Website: bh-photo
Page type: address-validator
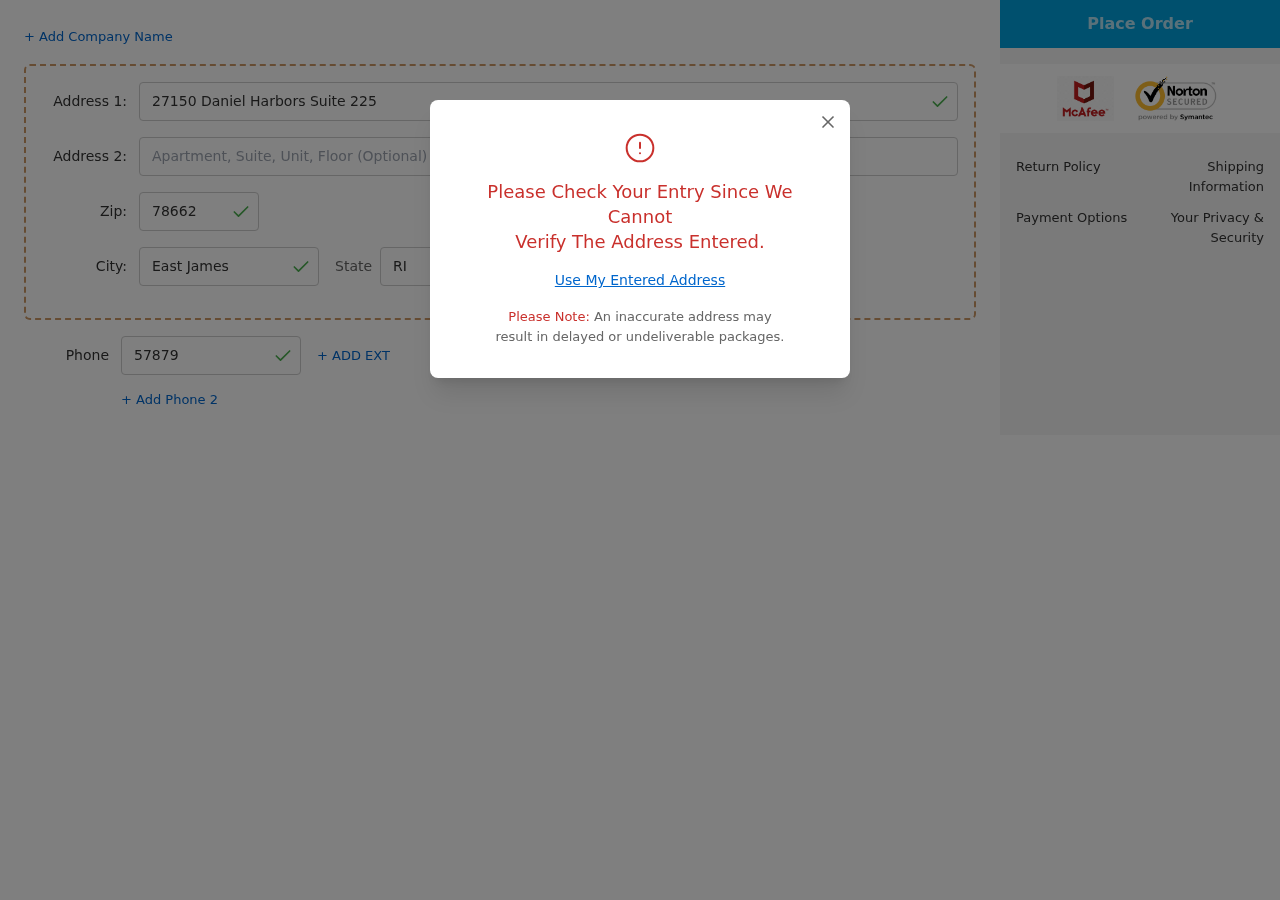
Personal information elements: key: PII_CITY
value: East James
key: PII_PHONE
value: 5787972341
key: PII_POSTCODE
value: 78662
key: PII_STATE_ABBR
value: RI
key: PII_STREET
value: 27150 Daniel Harbors Suite 225